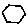
Label: hexagon